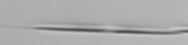
Label: Pseudo-nitzschia